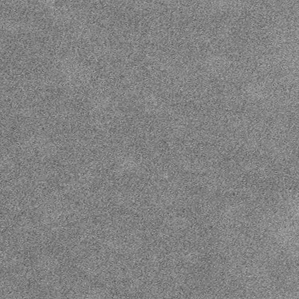
Label: frost